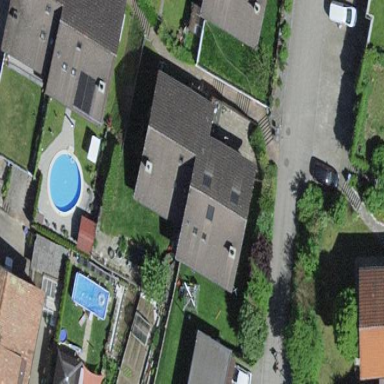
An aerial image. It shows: Terrace building.